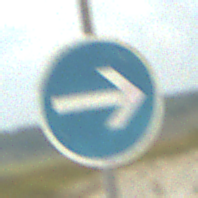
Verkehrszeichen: VorgeschriebeneFahrtrichtungHierRechts
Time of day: MorningAfternoon
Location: Outdoor (Beach)
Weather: PartlyCloudy
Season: NotSpecified
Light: Natural